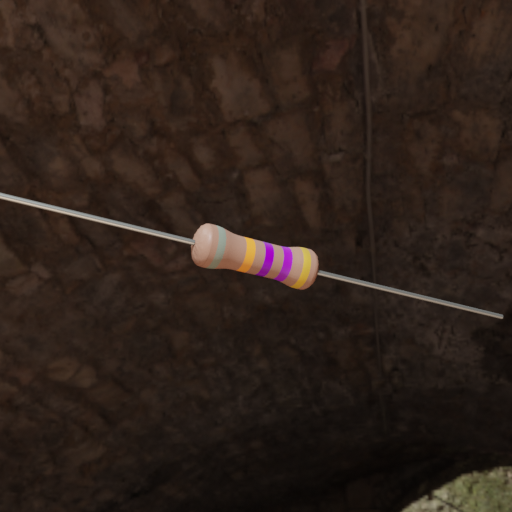
Resistor colour bands (in order): gray, orange, violet, violet, gold